Field crop: tomato
Growth stage: 1
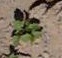
Species: solanum